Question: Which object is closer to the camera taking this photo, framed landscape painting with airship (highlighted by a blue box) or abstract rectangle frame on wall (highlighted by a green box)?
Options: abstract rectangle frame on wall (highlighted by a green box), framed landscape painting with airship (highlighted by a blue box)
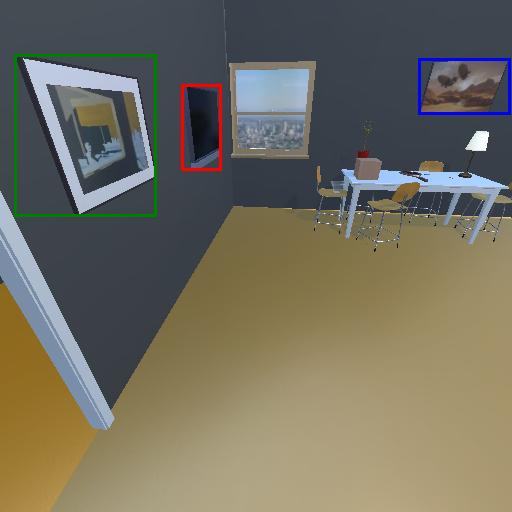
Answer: abstract rectangle frame on wall (highlighted by a green box)